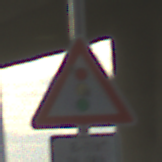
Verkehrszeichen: Lichtzeichenanlage
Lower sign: ZeitangabenOhneBeschraenkungAufWochentage2
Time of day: SunriseSunset
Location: Outdoor (Suburban)
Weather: PartlyCloudy
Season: NotSpecified
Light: Natural